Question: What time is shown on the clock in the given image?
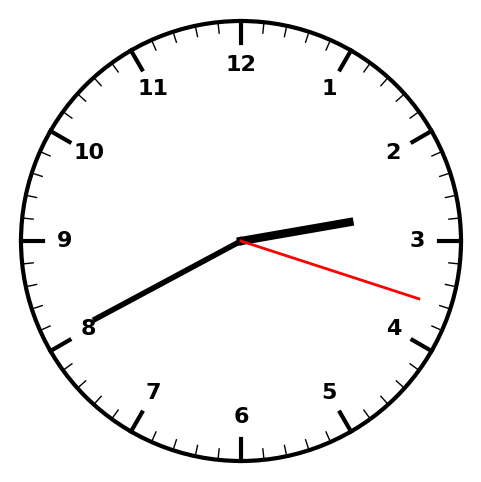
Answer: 02:40:18